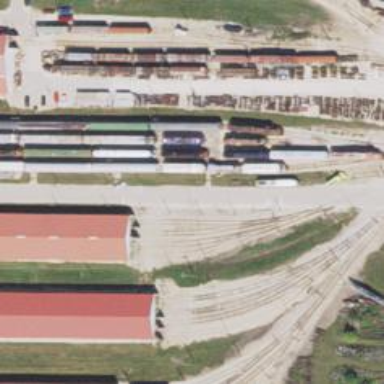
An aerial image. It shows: Preserved rail yard with electrified contact lines.